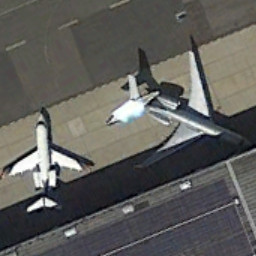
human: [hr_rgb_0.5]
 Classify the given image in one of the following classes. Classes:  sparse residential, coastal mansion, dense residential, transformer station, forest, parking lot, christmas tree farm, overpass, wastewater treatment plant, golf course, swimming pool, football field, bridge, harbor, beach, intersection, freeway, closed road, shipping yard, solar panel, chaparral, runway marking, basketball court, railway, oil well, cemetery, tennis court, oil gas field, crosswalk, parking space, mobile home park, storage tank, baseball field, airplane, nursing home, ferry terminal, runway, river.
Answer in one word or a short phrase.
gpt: airplane